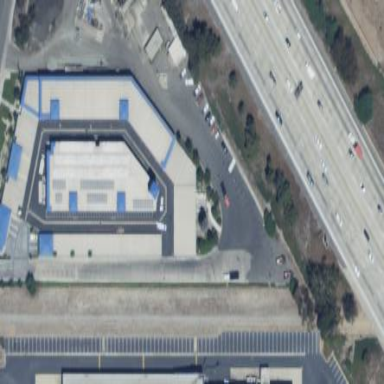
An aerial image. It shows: Storage rental shop.